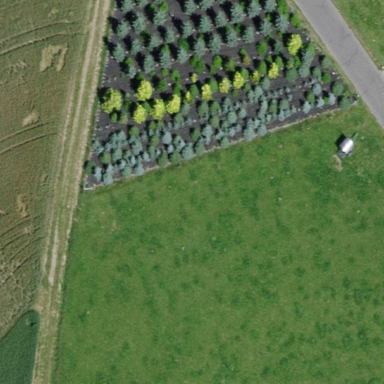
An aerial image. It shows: Plant nursery area.